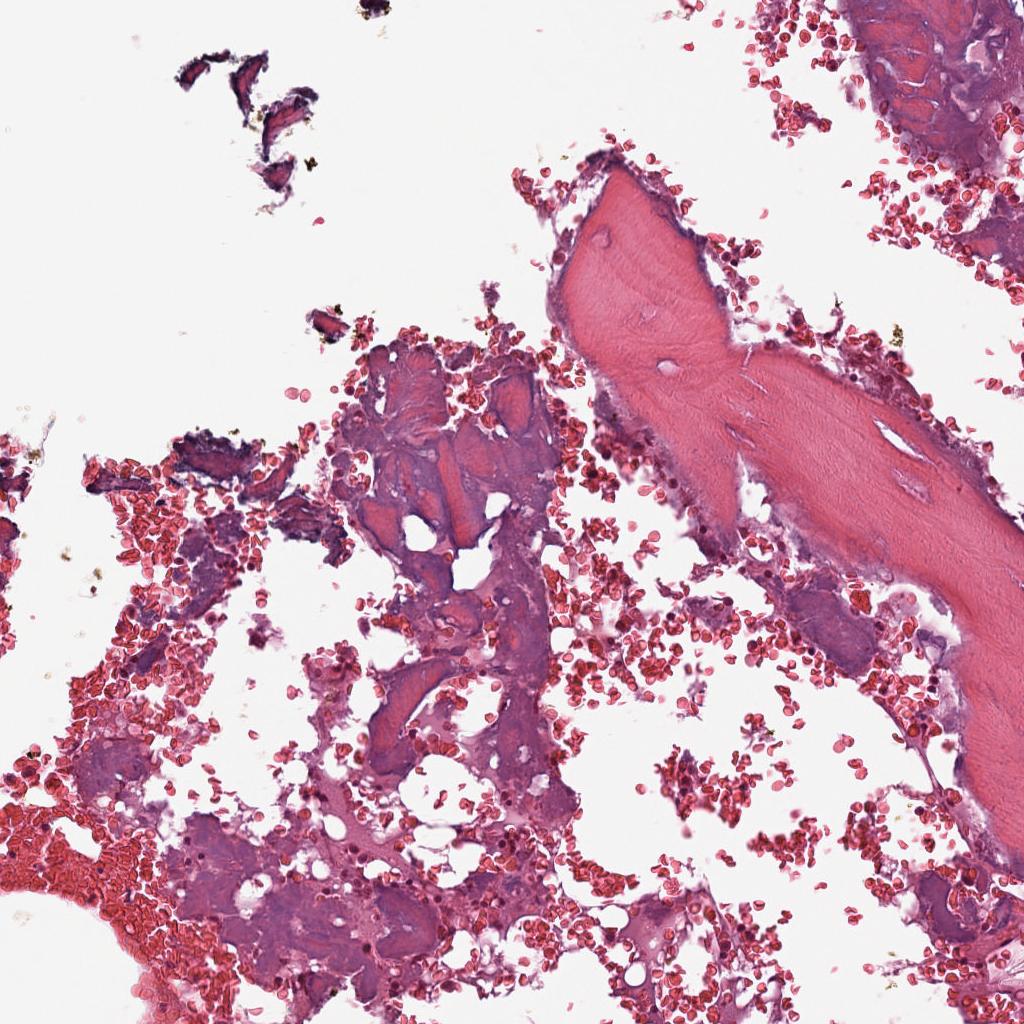
Label: Non-Tumor